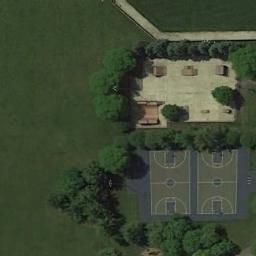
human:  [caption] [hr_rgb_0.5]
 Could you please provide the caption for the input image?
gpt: There are two basketball courts in the middle of grass next to some trees .

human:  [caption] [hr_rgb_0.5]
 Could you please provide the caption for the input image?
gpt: The basketball court is surrounded on three sides by trees .

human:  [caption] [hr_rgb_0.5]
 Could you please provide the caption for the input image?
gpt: Two basketball courts surrounded by some trees and the open area beside .

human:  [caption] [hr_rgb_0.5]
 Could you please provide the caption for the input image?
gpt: The basketball courts on the lawn is surrounded by trees,Next to the bare concrete floor and a road .

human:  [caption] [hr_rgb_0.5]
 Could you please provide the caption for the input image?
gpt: Two basketball courts are surrounded by trees .